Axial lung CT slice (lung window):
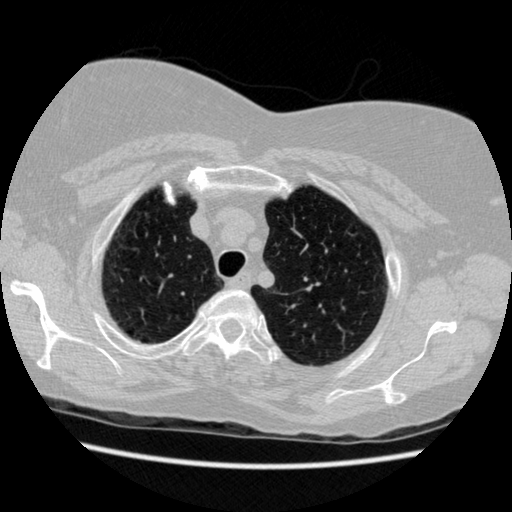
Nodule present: no